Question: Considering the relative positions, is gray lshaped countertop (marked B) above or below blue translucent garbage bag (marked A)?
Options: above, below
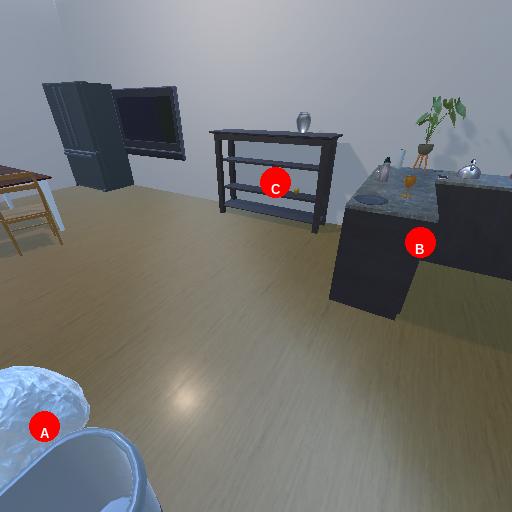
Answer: above